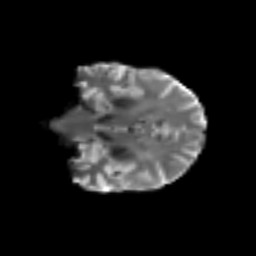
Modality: T2w
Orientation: coronal
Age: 49
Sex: female
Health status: ill
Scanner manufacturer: siemens
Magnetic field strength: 3 T
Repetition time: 8.7 s
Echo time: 0.11 s